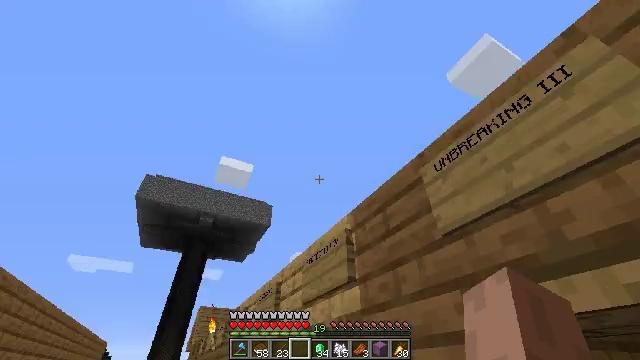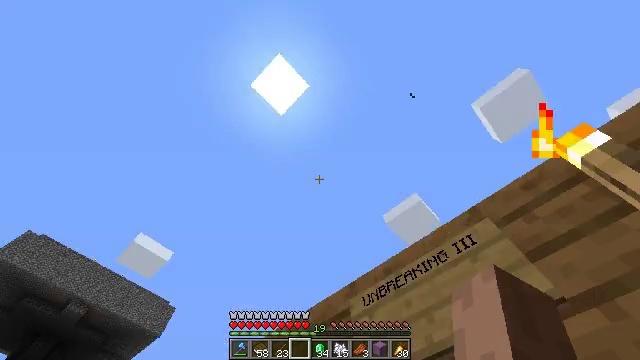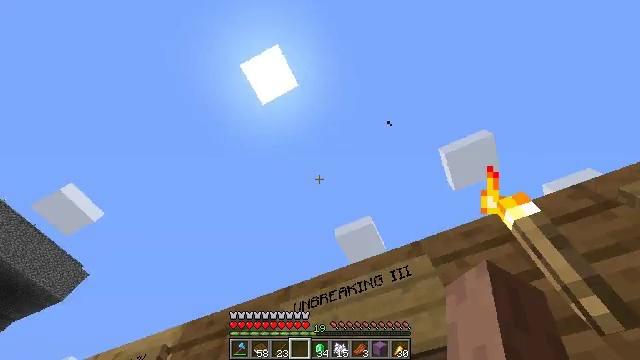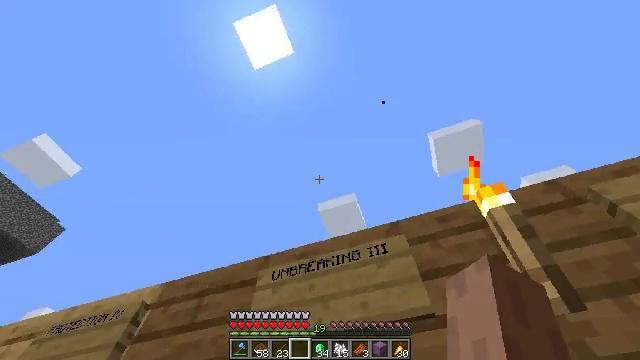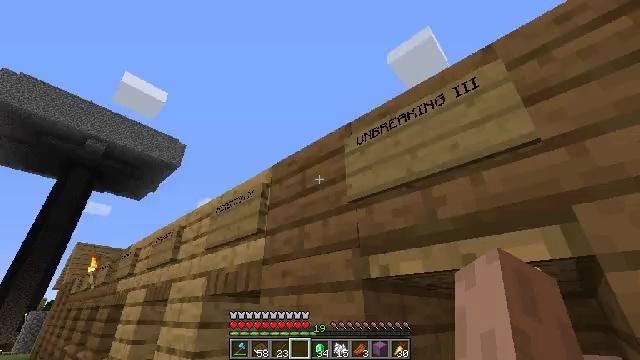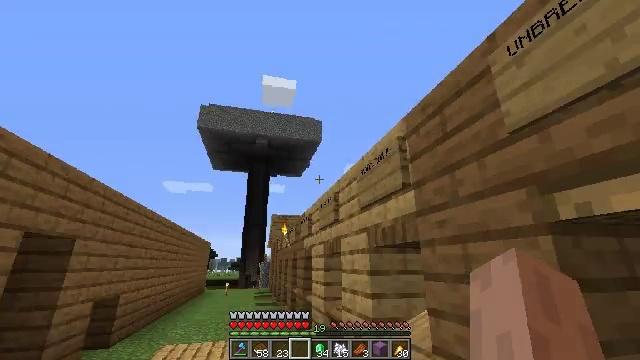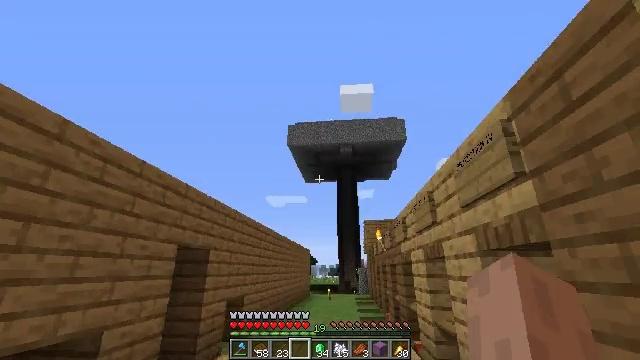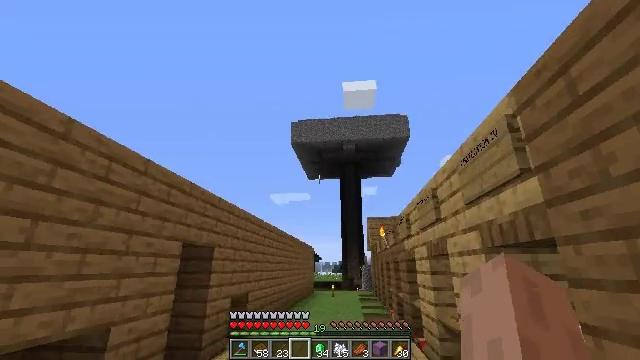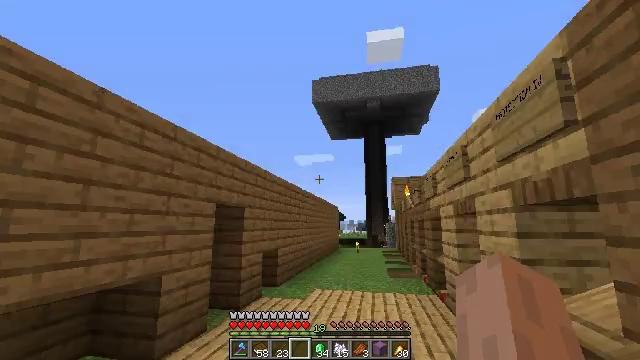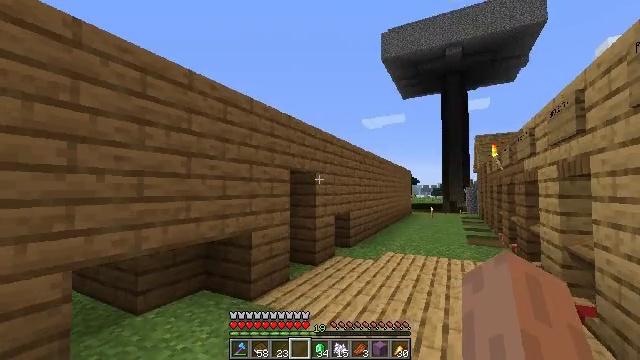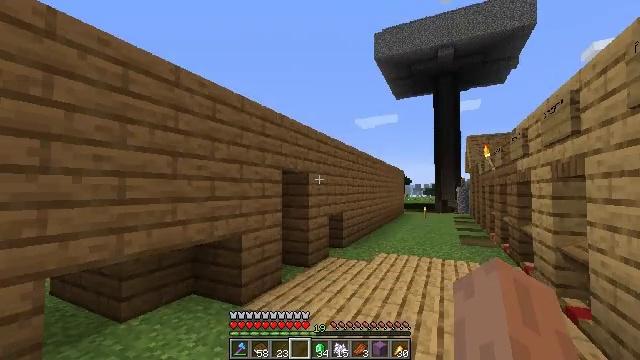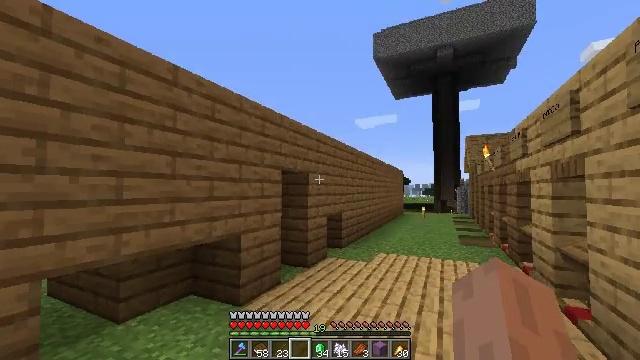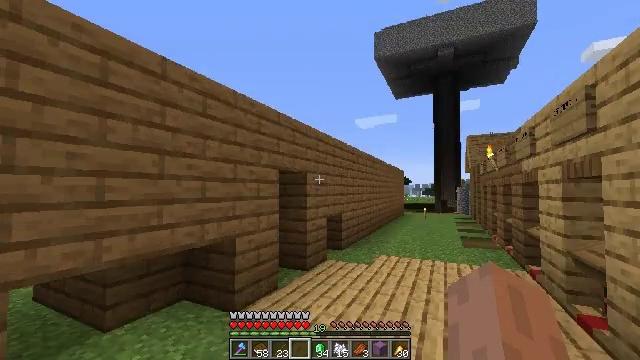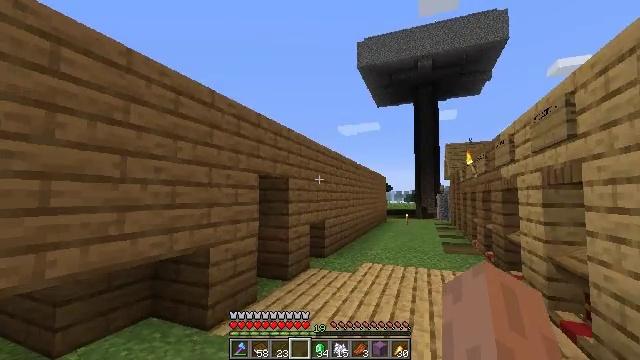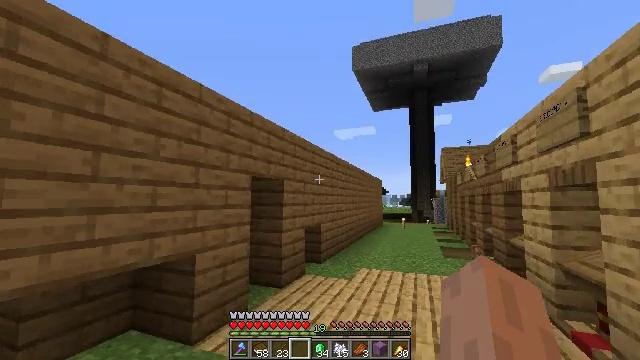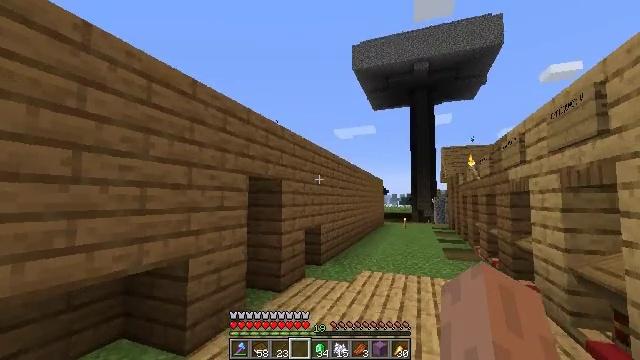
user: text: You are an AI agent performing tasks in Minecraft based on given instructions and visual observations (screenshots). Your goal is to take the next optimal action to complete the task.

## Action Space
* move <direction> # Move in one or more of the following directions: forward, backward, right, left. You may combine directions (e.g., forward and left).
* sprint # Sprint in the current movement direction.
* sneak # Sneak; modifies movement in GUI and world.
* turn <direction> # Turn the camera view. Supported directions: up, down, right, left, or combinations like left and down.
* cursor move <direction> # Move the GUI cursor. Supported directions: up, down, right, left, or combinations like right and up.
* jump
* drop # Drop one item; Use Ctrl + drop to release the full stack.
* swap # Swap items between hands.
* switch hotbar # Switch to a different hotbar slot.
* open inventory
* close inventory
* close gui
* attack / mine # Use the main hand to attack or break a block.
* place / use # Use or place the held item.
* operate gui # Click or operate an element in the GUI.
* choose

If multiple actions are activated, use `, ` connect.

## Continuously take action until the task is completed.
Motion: motion action
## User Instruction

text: Craft an enchanted book.
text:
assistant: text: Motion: turn right and up
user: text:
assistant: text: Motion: turn right
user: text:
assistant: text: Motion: turn right and down
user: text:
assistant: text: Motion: turn left and down
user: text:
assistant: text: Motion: turn left and down
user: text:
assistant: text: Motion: turn left and up
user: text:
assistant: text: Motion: no_op
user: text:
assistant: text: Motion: turn left and down
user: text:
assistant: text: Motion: turn left and down
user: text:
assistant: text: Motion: move forward, turn right
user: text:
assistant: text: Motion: move forward
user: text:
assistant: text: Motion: move forward
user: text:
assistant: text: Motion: move forward, turn right and up
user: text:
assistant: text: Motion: move forward
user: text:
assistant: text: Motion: move forward
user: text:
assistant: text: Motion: move forward
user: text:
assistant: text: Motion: move forward
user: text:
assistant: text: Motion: move forward, turn right and down
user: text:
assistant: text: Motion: move forward, turn right and down
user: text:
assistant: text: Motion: move forward, sprint
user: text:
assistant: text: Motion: move forward, sprint
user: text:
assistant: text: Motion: move forward, sprint
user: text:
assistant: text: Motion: move forward, sprint
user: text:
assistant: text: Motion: move forward, sprint
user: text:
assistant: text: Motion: move forward, sprint
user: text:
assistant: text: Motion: move forward, sprint
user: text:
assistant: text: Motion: move forward, sprint
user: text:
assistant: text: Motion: move forward, sprint
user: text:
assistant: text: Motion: move forward, sprint
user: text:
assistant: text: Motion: move forward, sprint